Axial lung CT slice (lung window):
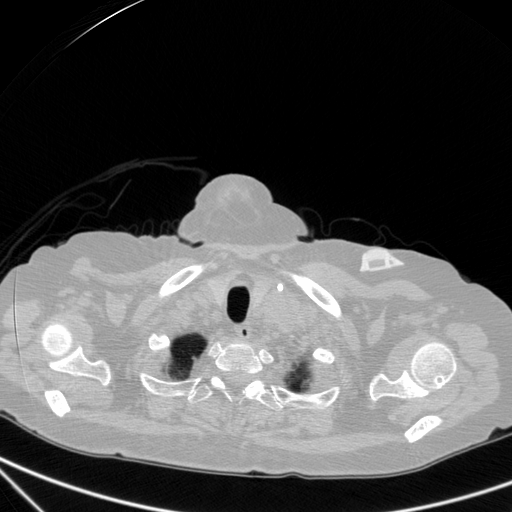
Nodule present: no